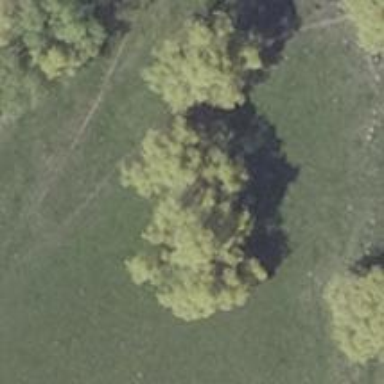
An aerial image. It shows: Deciduous broadleaved tree.